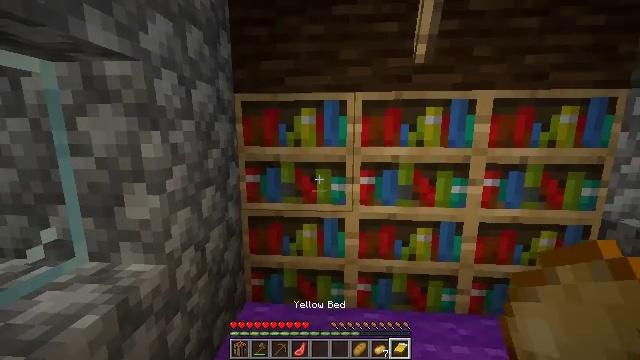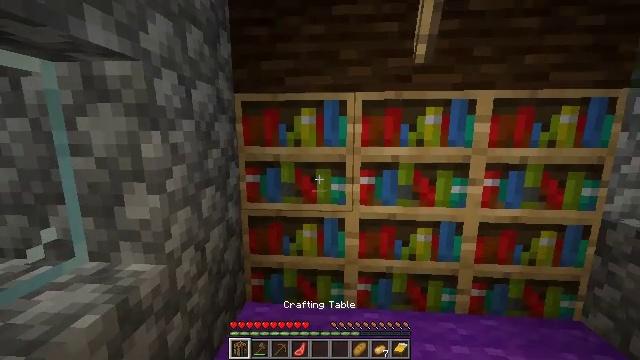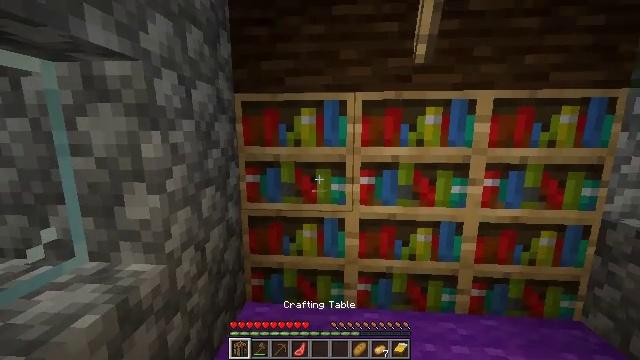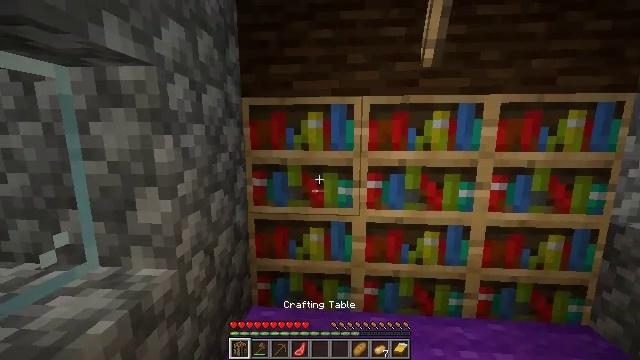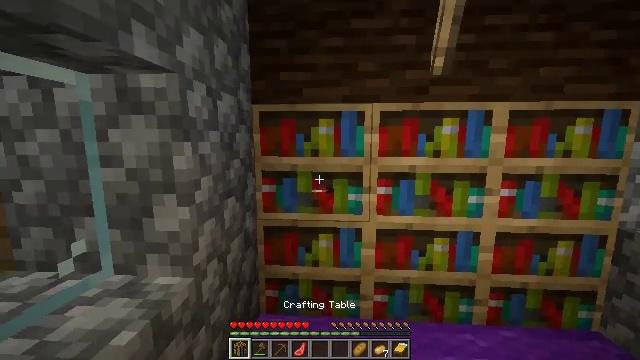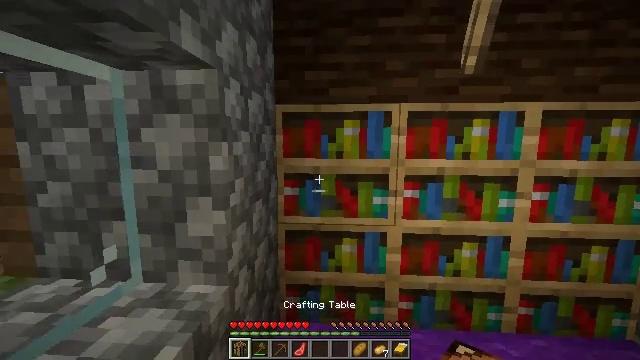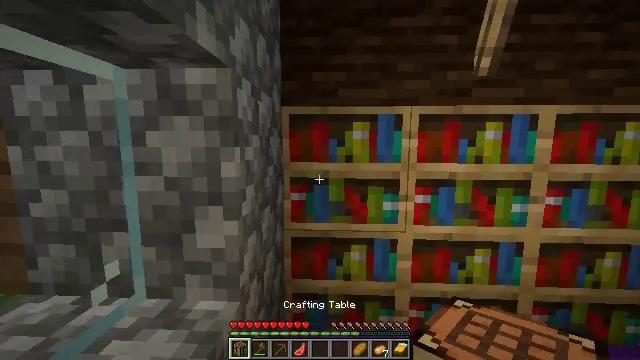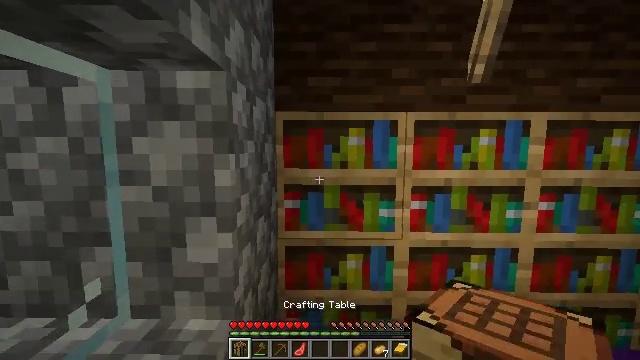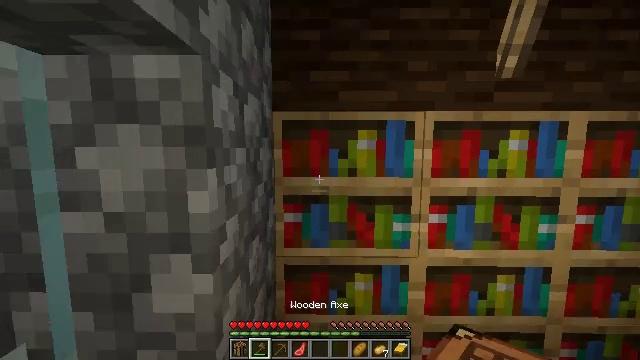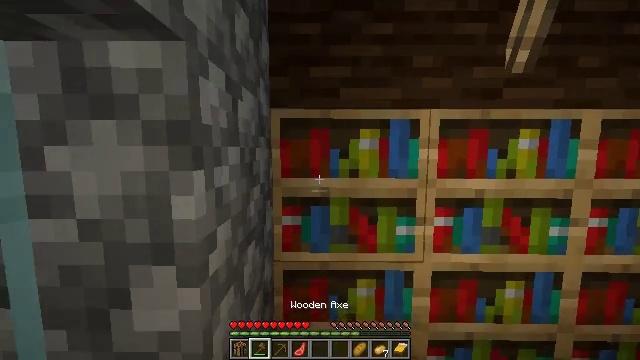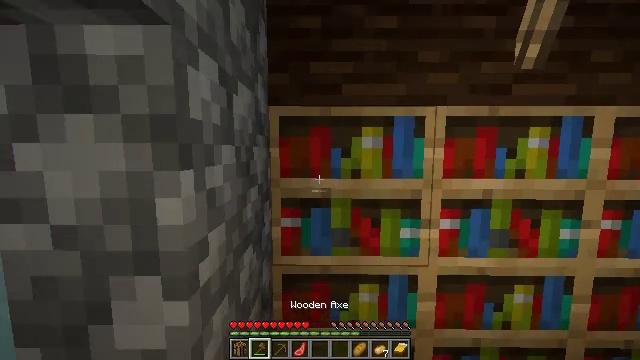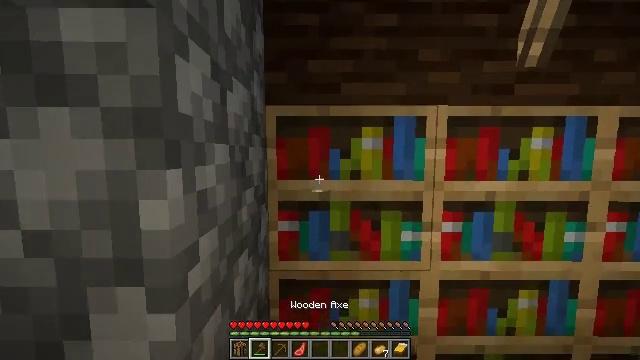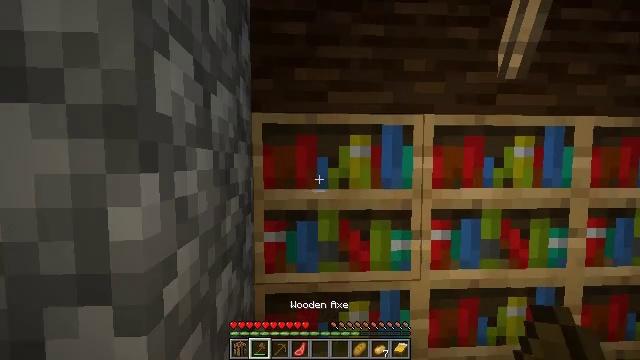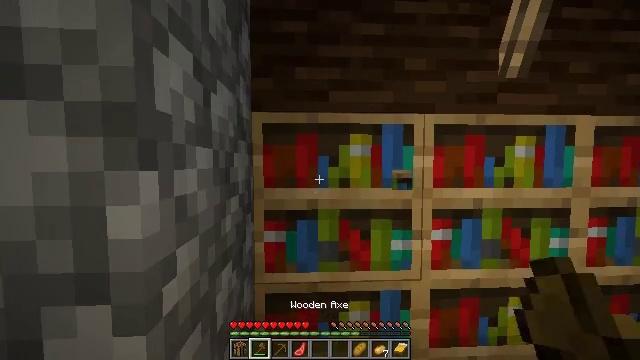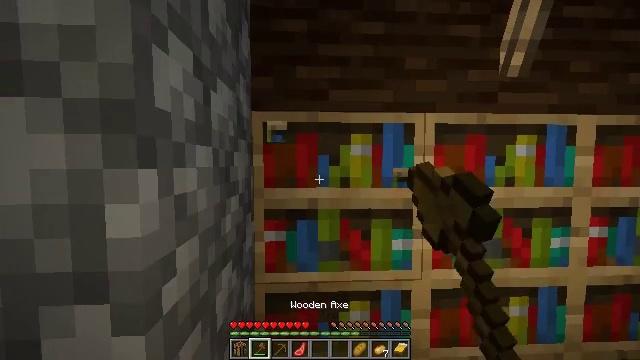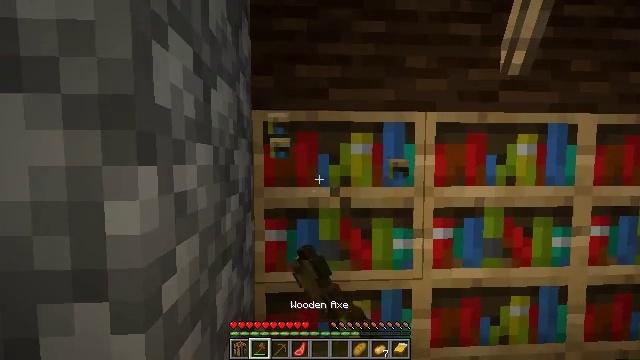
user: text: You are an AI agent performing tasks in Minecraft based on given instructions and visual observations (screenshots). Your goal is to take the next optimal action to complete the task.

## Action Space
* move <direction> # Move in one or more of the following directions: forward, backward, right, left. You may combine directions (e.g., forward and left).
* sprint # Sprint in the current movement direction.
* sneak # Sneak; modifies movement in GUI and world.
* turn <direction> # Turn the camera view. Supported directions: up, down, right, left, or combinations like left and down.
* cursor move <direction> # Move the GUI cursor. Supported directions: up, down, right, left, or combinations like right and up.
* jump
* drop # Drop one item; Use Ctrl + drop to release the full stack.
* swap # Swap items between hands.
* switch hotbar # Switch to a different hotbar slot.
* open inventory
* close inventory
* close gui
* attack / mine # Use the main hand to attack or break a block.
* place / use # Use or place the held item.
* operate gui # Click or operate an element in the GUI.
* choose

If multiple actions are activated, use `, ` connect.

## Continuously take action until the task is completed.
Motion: motion action
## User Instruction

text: Attack the bookshelf to recycle it.
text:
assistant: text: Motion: no_op
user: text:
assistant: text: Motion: no_op
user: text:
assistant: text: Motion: move left
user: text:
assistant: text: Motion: move left, turn up
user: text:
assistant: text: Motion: move forward and move left
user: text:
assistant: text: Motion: move forward and move left, turn right
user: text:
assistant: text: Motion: move forward, turn right and up
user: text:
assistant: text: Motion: move forward
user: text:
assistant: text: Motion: no_op
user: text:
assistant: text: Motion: no_op
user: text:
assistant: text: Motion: no_op
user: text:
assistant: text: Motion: turn right and up
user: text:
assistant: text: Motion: attack / mine
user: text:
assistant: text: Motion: attack / mine
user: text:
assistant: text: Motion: attack / mine
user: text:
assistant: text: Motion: attack / mine
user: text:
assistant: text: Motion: attack / mine
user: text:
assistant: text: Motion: attack / mine
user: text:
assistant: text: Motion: attack / mine
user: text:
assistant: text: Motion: attack / mine
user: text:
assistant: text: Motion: attack / mine
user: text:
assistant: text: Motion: attack / mine
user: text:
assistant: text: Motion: attack / mine
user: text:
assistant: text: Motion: attack / mine
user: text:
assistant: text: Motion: attack / mine
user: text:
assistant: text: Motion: attack / mine
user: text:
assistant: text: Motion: attack / mine
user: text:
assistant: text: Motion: attack / mine
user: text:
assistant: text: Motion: attack / mine
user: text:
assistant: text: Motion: turn down, attack / mine